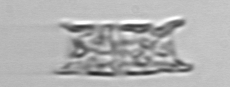
Label: Eucampia